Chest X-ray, PA view. Patient: 70 years old, sex M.
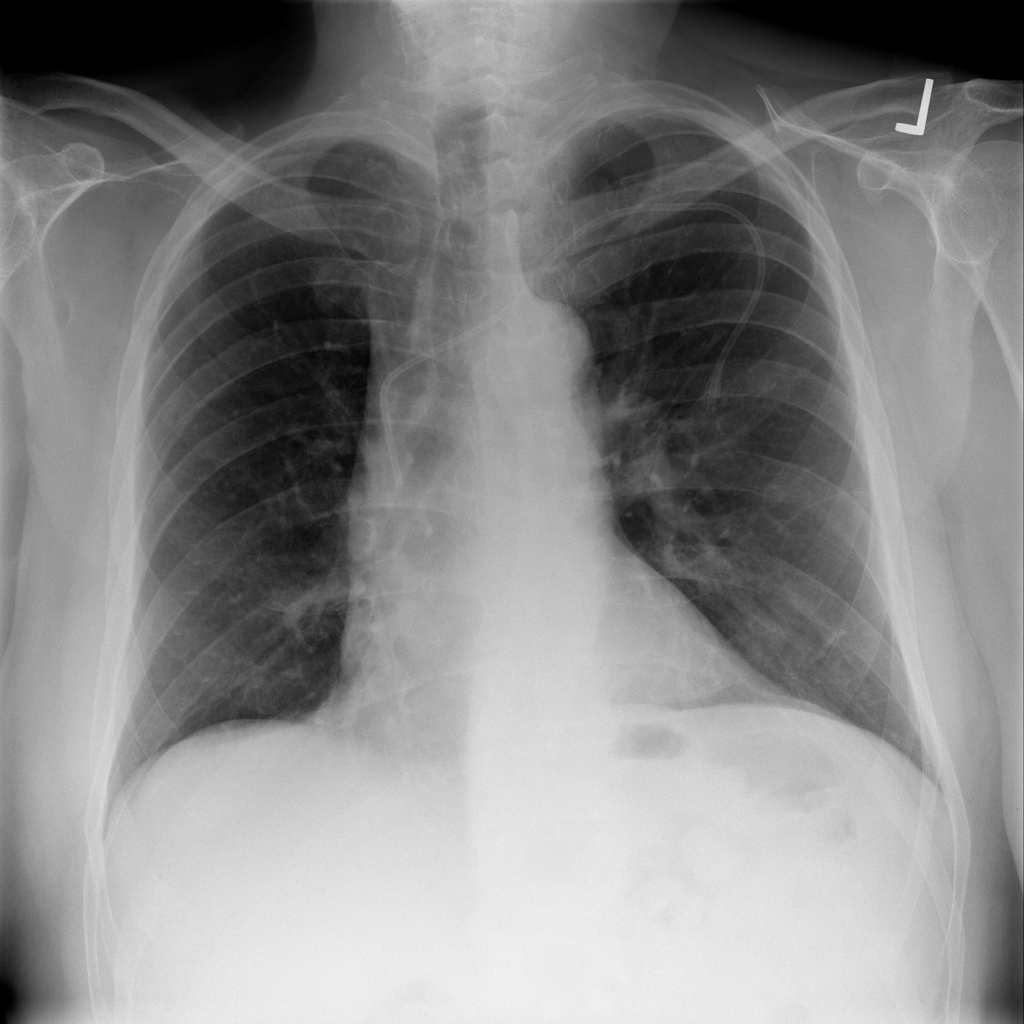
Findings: No Finding